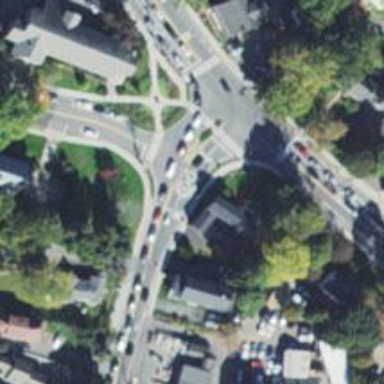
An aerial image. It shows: Marked crossing on footway.